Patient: sex F, age 56
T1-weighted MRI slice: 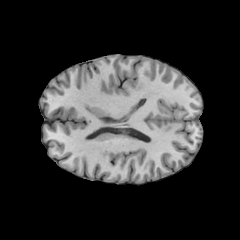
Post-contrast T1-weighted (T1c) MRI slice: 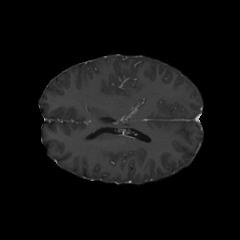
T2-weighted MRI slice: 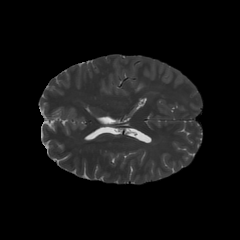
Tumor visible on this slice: yes
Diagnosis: Glioblastoma, IDH-wildtype
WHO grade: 4